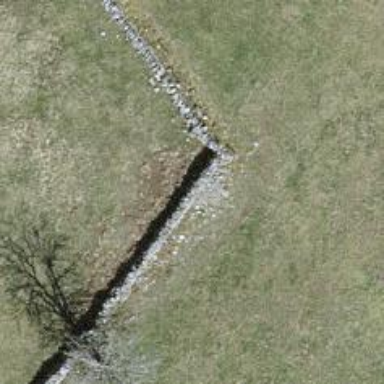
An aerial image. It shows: Wall is shown in the image.